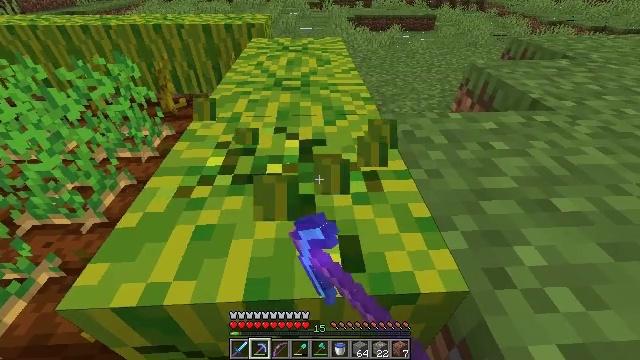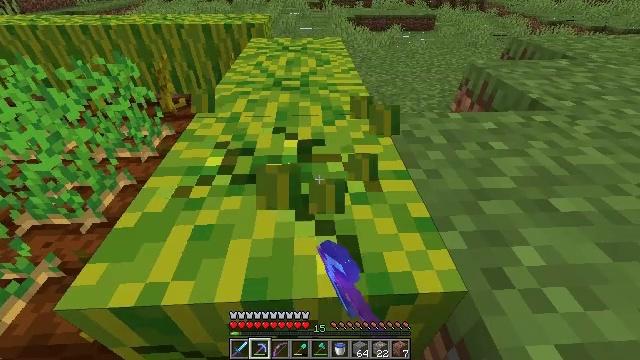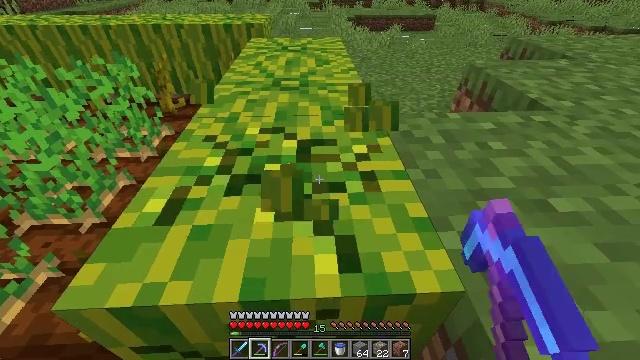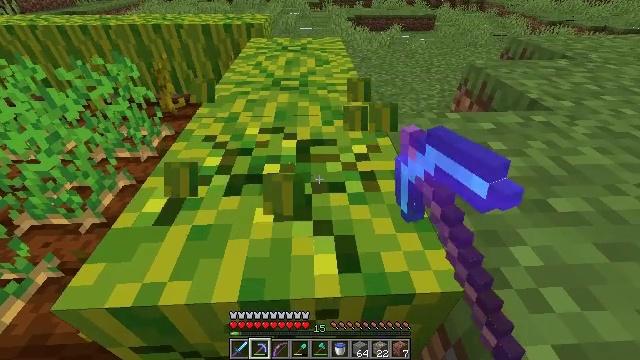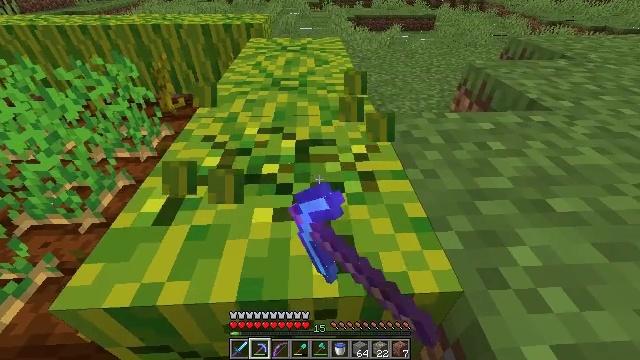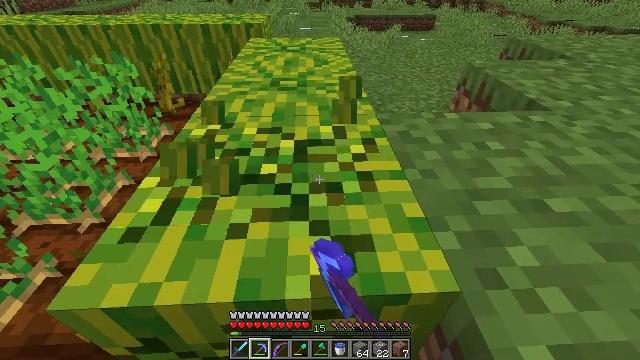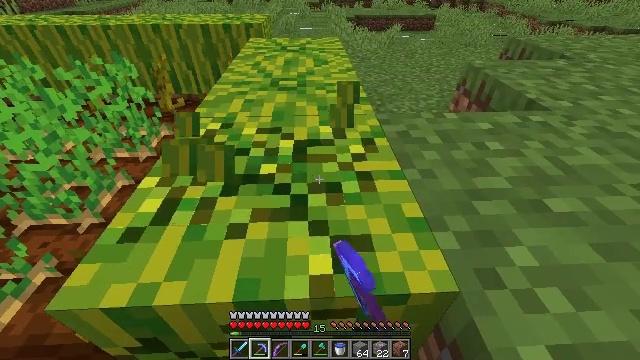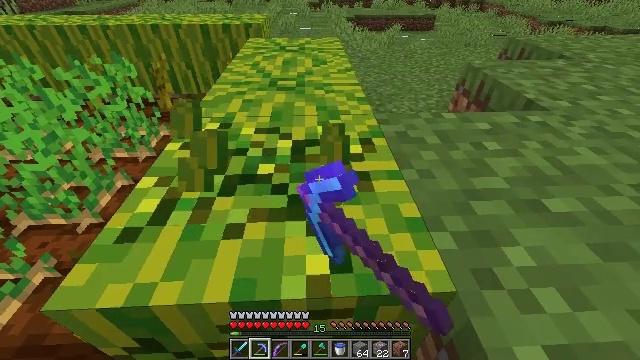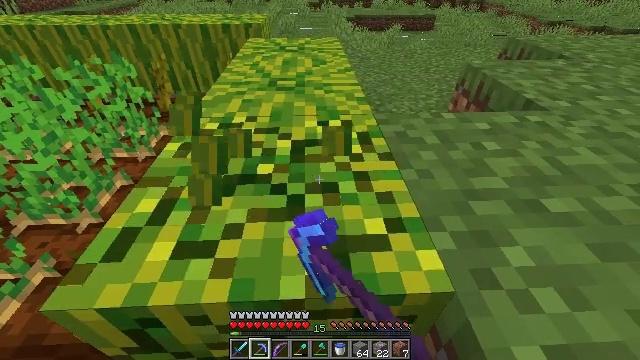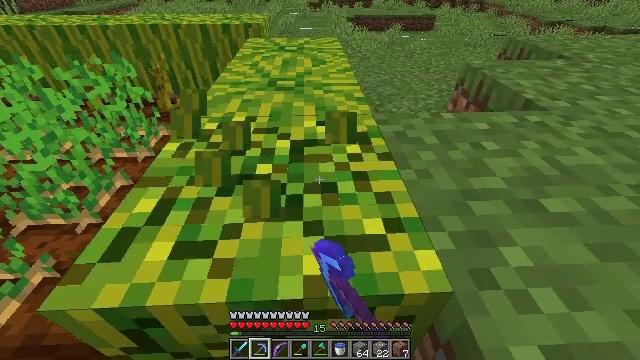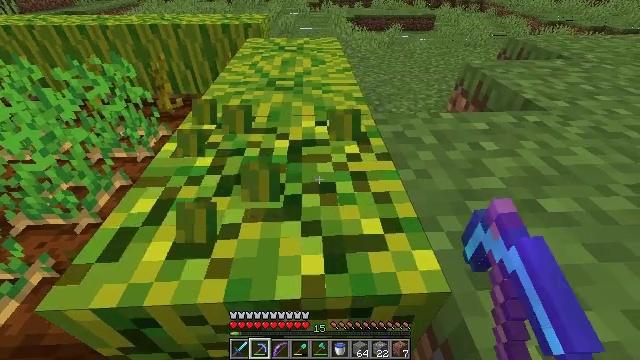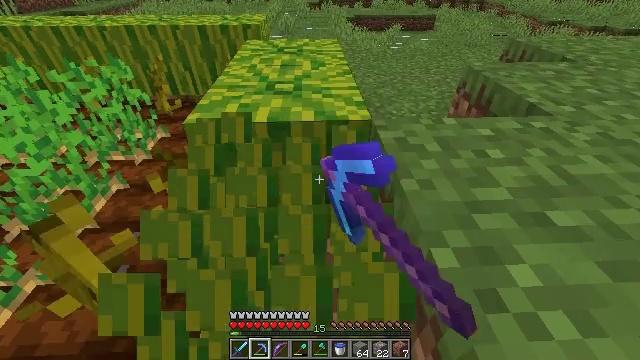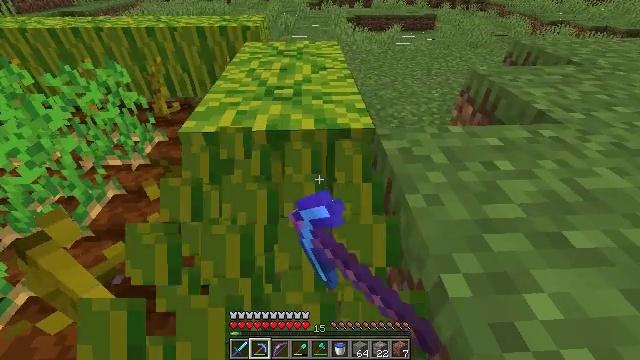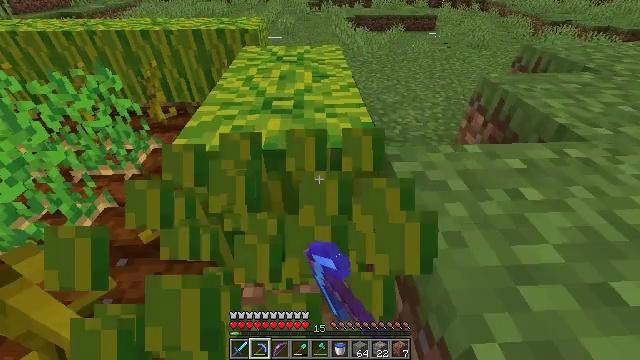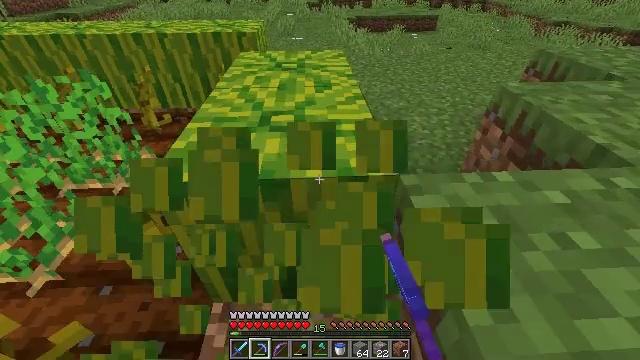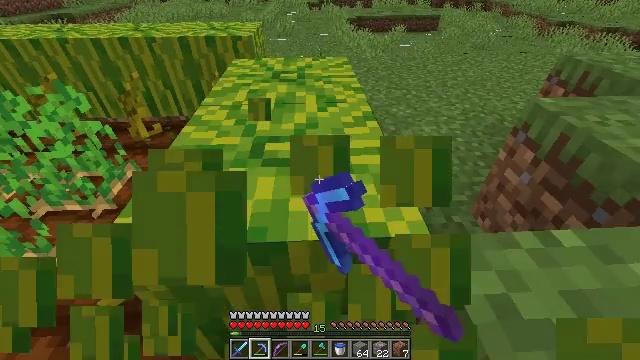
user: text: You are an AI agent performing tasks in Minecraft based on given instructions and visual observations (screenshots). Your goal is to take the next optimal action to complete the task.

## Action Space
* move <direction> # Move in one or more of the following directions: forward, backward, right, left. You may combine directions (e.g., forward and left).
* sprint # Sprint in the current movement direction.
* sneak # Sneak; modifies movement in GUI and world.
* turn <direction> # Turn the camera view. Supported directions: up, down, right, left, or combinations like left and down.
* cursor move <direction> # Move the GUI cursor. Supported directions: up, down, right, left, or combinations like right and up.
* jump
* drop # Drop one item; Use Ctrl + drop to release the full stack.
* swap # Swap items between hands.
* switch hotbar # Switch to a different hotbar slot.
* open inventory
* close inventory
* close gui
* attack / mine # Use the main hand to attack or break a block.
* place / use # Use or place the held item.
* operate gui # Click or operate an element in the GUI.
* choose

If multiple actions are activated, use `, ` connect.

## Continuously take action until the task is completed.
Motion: motion action
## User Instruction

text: Use right equipment to gather melon.
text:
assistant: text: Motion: move forward, attack / mine
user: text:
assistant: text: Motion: move forward, attack / mine
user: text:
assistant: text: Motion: move forward, attack / mine
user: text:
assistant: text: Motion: move forward, attack / mine
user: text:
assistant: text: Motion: move forward, attack / mine
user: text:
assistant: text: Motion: move forward, attack / mine
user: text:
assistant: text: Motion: move forward, attack / mine
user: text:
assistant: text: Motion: move forward, attack / mine
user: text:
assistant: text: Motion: move forward, attack / mine
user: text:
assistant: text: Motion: move forward, attack / mine
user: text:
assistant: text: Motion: move forward, attack / mine
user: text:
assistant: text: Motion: move forward, attack / mine
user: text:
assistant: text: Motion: move forward, attack / mine
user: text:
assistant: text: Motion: move forward, attack / mine
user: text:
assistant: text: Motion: move forward, attack / mine
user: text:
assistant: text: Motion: move forward, turn left, attack / mine
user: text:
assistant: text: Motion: move forward, attack / mine
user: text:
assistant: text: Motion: attack / mine
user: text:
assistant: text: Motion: attack / mine
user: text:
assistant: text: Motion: attack / mine
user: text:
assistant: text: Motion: attack / mine
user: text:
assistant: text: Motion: turn up, attack / mine
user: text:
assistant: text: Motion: attack / mine
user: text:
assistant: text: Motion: attack / mine
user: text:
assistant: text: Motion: attack / mine
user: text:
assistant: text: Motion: attack / mine
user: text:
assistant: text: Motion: attack / mine
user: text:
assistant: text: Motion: attack / mine
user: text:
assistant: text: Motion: attack / mine
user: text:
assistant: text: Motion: turn up, attack / mine